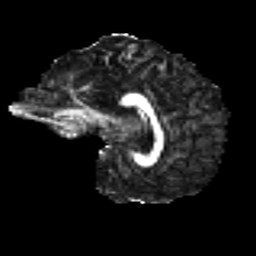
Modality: FA
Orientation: sagittal
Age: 25
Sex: female
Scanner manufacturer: ge
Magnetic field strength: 3 T
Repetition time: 7.8 s
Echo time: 0.0606 s